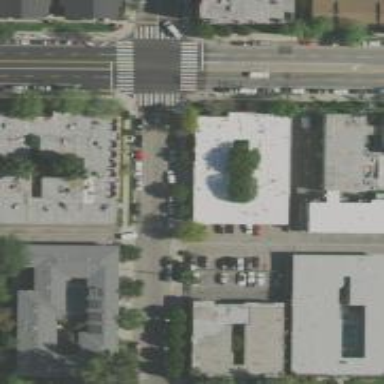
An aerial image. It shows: Alley classified as service road.